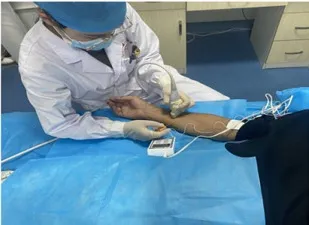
Head CT scan 2 weeks after surgery. (C) Application of right median nerve electrical stimulation under ultrasound guidance.
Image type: radiology (ct)